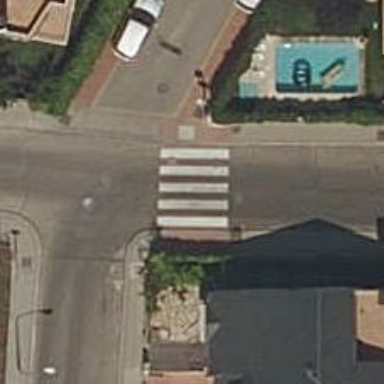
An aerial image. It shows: Marked crossing on the road.